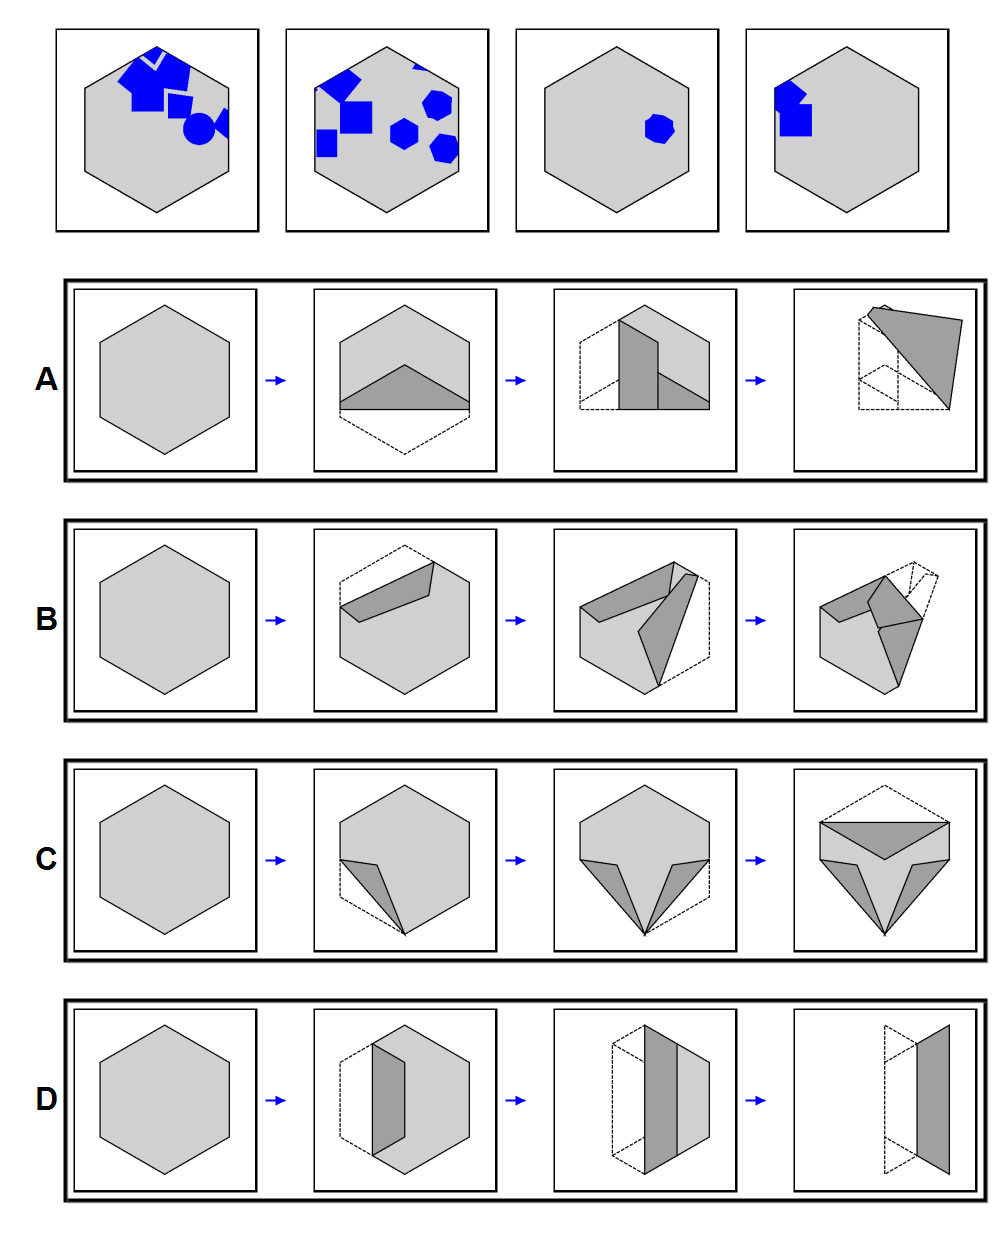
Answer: B